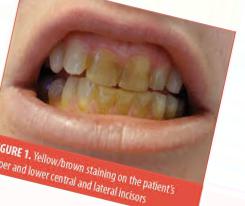
Condition: Tooth Discoloration